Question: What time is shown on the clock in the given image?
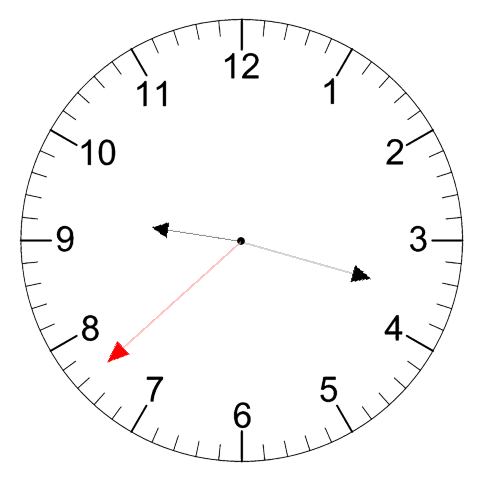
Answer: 09:17:38